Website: ulta-beauty
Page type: billing-address
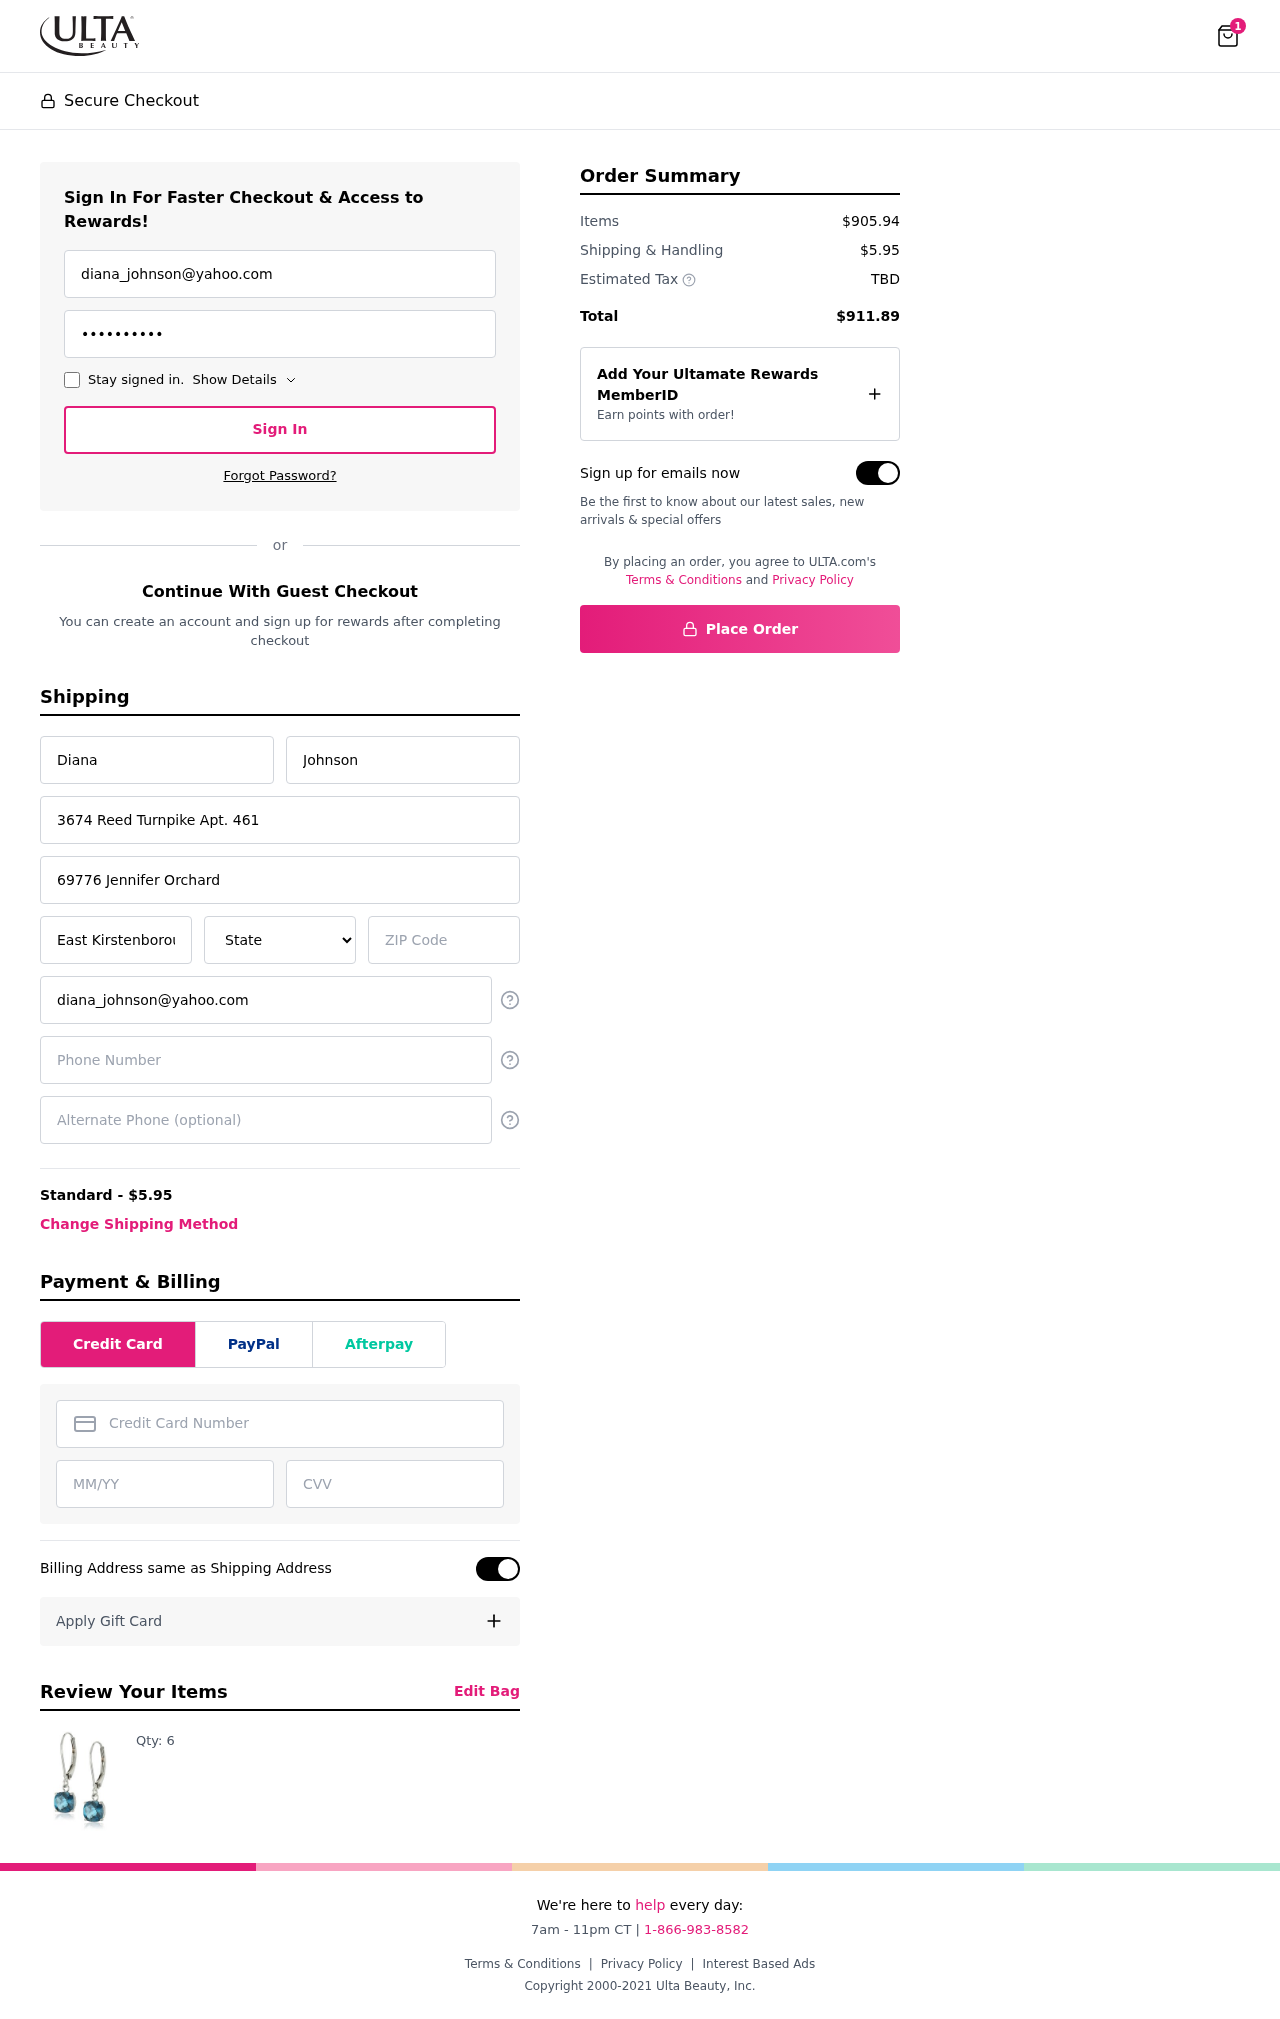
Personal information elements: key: PII_STATE
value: Virginia
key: PII_EMAIL
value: diana_johnson@yahoo.com
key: PII_FIRSTNAME
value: Diana
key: PII_LASTNAME
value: Johnson
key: PII_STREET
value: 3674 Reed Turnpike Apt. 461
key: PII_STREET2
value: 69776 Jennifer Orchard
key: PII_CITY
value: East Kirstenborough
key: PII_POSTCODE
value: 71293
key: PII_PHONE
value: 2067228259
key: PII_ALT_PHONE
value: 5532150829
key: PII_CARD_NUMBER
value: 3711 4464 4867 282
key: PII_CARD_EXPIRY
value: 01/30
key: PII_CARD_CVV
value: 5202
Product elements: key: PRODUCT1_QUANTITY
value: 6
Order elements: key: ORDER_NUM_ITEMS
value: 1
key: ORDER_SHIPPING_COST
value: $5.95
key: ORDER_SUBTOTAL
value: $905.94
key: ORDER_TOTAL
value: $911.89